Interaction volume radius: 5 \u00c5
Interaction volume height: 50 \u00c5
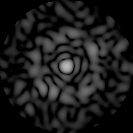
Disorder parameter: 0.8625